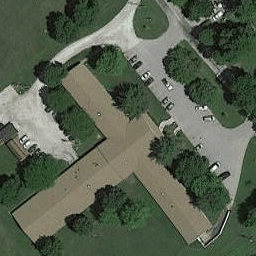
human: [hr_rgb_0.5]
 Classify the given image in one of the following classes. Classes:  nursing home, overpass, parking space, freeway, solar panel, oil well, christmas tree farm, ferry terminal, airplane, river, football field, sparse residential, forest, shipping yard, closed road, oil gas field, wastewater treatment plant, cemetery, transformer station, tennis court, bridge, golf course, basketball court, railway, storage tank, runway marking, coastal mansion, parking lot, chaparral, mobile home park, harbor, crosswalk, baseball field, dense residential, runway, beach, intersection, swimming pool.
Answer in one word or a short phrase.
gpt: nursing home